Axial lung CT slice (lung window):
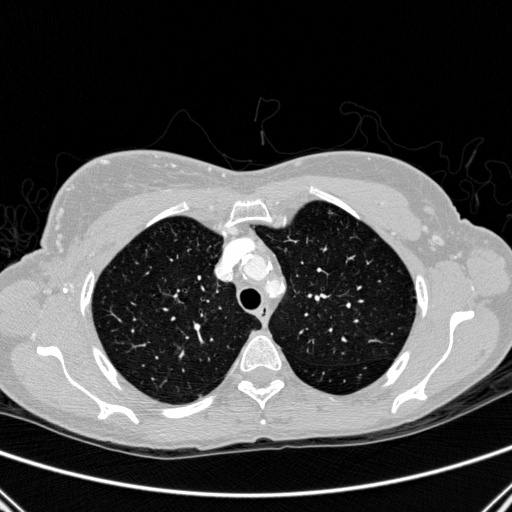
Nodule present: no